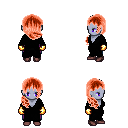
a pixel art fantasy rpg character, female body template, dark elf, purple skin, black robe, magenta pants, red right-swept hairstyle, gold gloves, maroon shoes, four views (front, back, left, right), 2x2 character sprite sheet, small pixel art, hard edges, no anti-aliasing